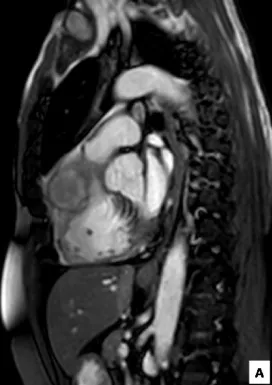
Sagittal.
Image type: radiology (mri)